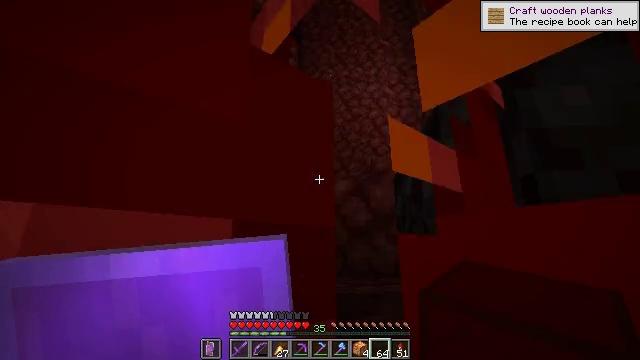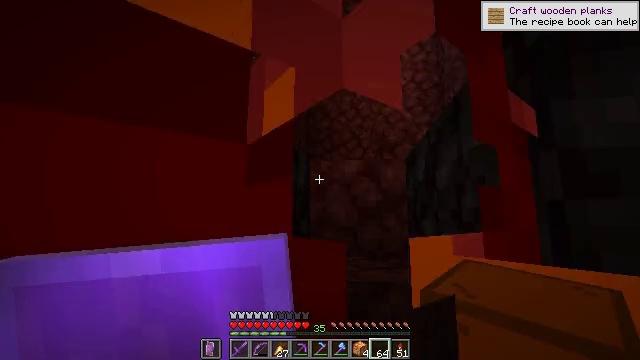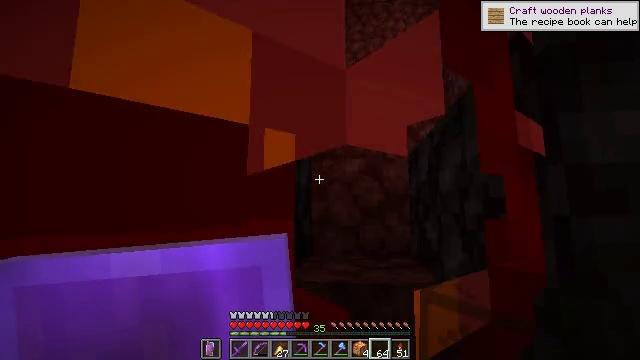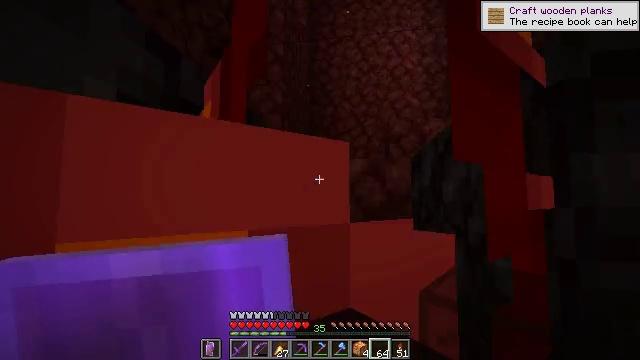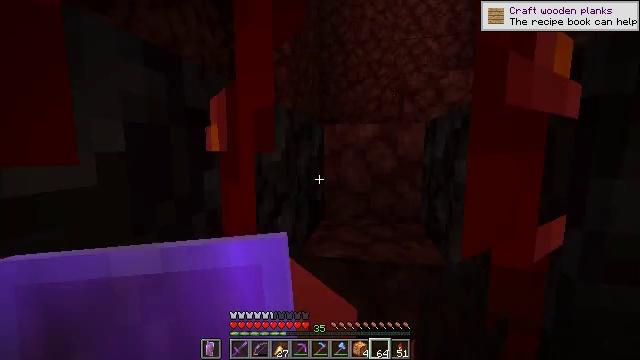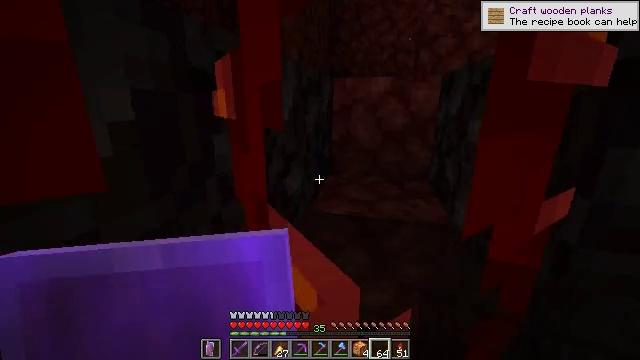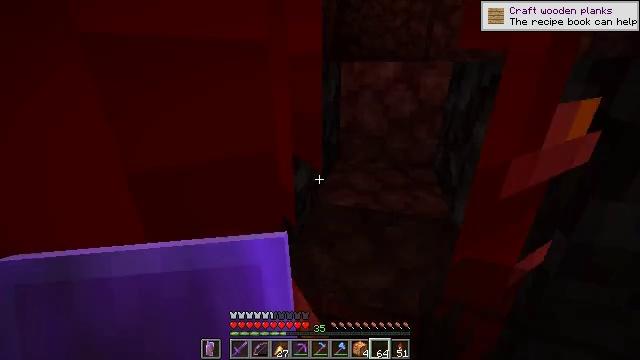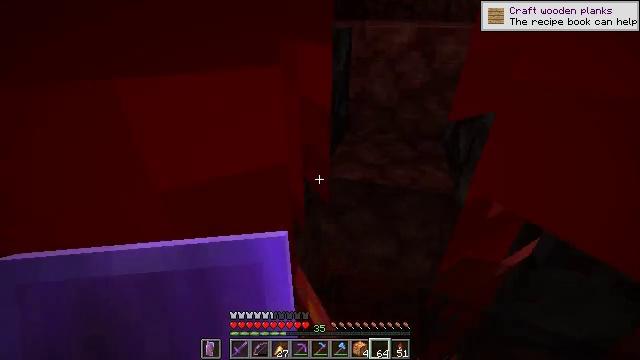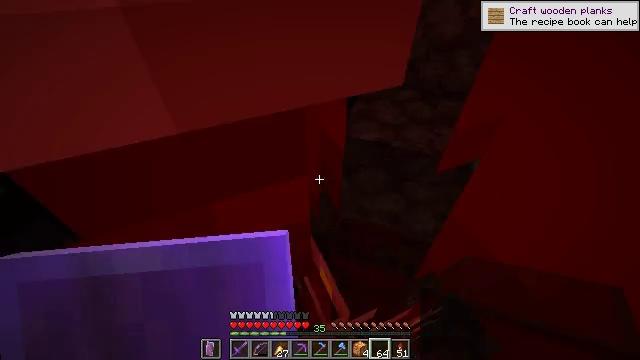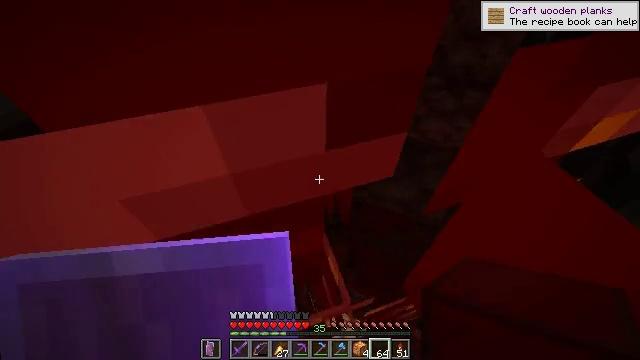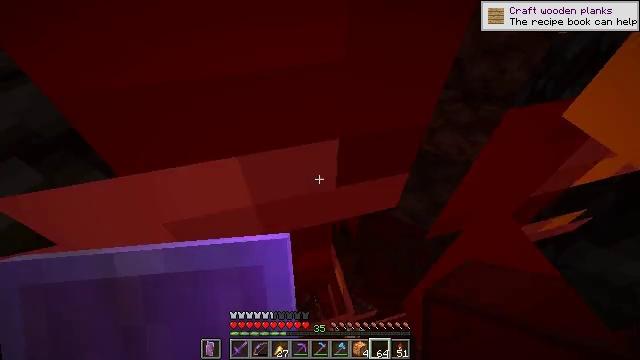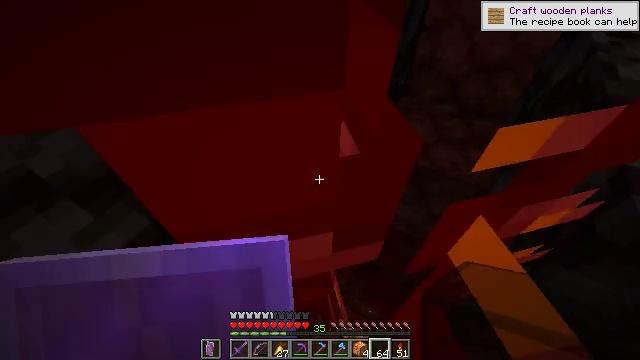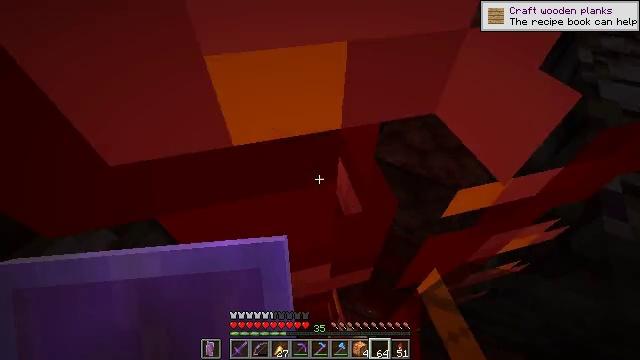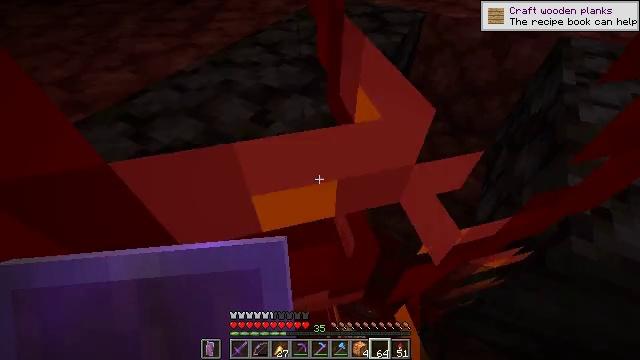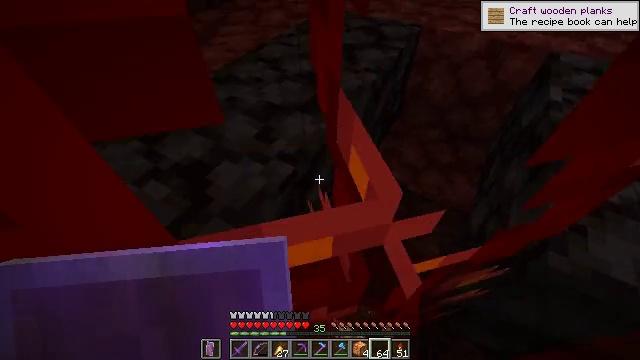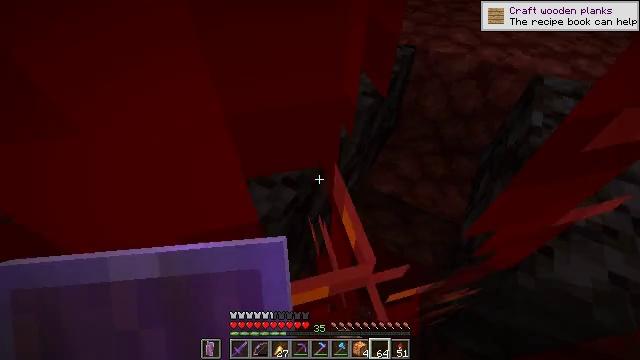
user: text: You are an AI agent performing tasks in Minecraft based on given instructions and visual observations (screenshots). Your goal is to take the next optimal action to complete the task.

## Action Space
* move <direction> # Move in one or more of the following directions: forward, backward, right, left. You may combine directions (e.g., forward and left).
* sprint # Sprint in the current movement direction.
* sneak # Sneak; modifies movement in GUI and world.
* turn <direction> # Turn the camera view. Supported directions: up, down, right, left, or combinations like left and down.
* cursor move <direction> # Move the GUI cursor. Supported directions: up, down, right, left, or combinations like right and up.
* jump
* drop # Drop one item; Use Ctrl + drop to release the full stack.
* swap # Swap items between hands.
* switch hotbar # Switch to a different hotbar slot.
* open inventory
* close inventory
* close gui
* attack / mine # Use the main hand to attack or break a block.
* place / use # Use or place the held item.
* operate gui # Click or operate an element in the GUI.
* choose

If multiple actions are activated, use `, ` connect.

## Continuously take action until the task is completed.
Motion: motion action
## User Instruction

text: Break the blackstone block.
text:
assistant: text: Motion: turn left and down, jump
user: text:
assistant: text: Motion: turn down, jump
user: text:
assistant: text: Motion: turn down, jump
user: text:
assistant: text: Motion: turn left and down, jump
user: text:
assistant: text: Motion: turn left and down, jump
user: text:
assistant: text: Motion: turn left and down, jump
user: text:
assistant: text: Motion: turn left and down, jump
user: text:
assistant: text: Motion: turn left and down, jump
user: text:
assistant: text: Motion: turn left and down, jump
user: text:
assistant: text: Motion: turn left, jump
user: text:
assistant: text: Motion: jump
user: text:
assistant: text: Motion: jump
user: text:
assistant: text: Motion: jump
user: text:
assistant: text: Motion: jump
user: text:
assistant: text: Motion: jump
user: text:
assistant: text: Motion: jump
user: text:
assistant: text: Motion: jump
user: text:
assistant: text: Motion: turn right, jump
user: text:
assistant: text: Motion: turn right, jump
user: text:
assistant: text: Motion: turn right, jump
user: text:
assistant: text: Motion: turn right, jump
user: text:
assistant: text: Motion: jump
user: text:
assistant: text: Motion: jump
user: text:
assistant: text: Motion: jump
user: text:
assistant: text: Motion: turn left and down, jump
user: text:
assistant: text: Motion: turn down, jump
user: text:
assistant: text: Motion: jump
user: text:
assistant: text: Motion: jump
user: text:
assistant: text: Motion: jump
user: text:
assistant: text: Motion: jump